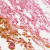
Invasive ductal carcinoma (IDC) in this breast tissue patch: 0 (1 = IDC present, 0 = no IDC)